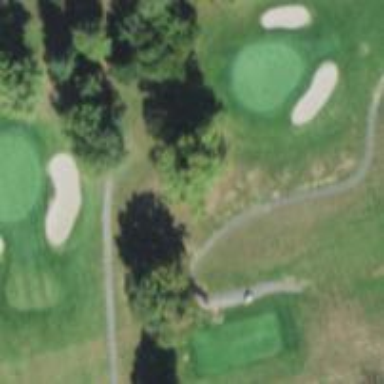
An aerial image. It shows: Service road designated as golf cart path.